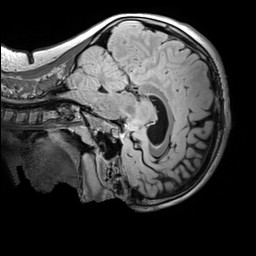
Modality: FLAIR
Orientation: sagittal
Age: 13
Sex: male
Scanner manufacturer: siemens
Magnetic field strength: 3 T
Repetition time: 5 s
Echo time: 0.388 s